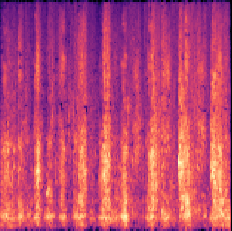
Sound class: Pig